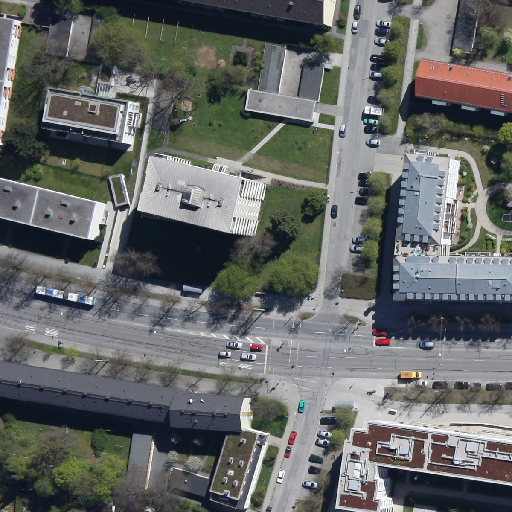
Referring expression: light-duty vehicle driving on the road